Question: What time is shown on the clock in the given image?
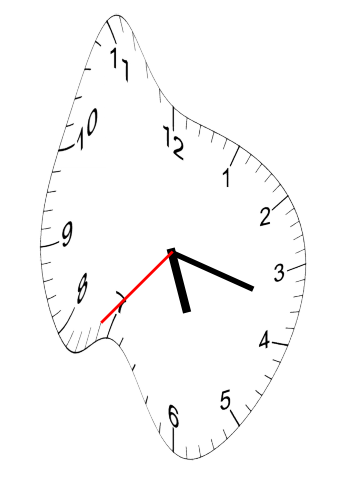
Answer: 05:17:37